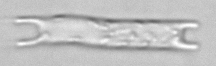
Label: Eucampia